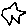
Label: star